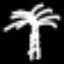
Label: palm tree